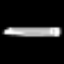
Label: pencil